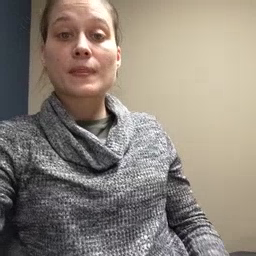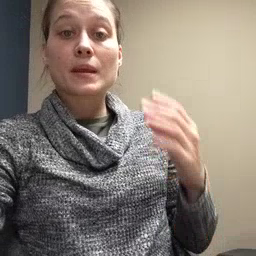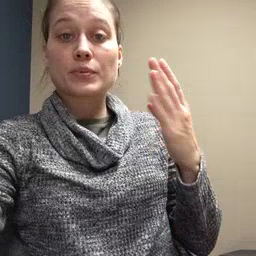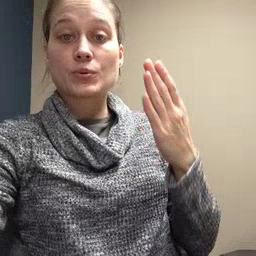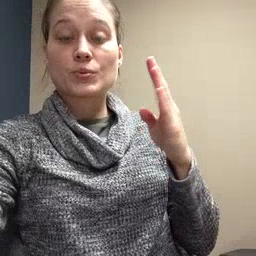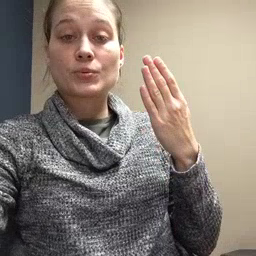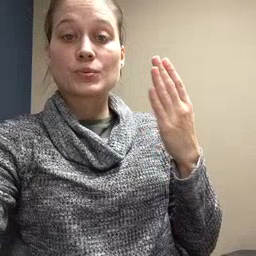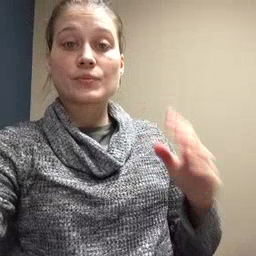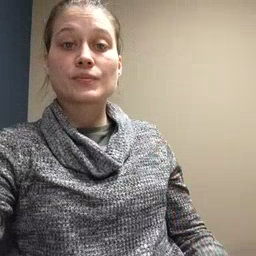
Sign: blue